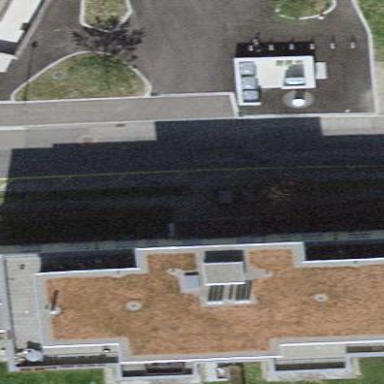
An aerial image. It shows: Apartment building with flat tile roof.